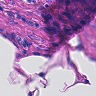
Metastatic tissue present: yes